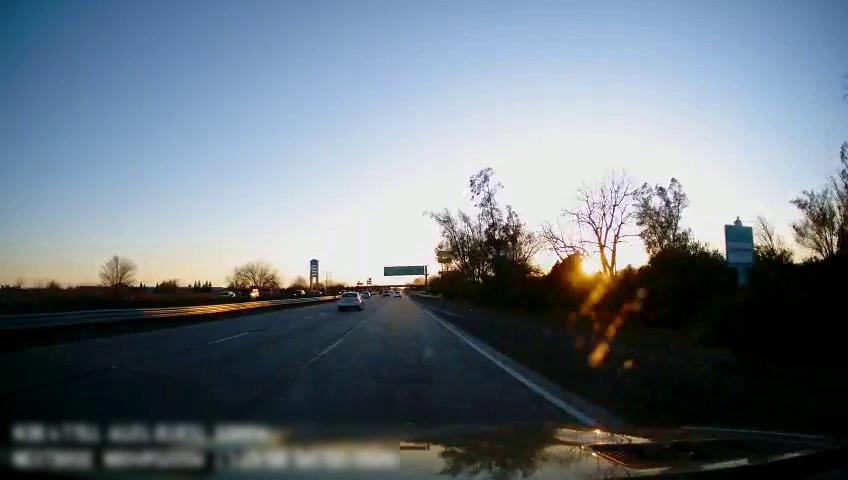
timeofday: Day
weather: Sunny
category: Drivable Space
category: Vehicles | Car
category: Vehicles | SUV
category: Vehicles | SUV
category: Vehicles | SUV
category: Lanes | Alternate Lane
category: Lanes | Alternate Lane
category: Lanes | Current Lane
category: Lanes | Alternate Lane
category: Lanes | Alternate Lane
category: Traffic | Signs
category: Traffic | Signs